Question: Help me I am getting error with this line shown in picture,
How to solve this Problem in android program .

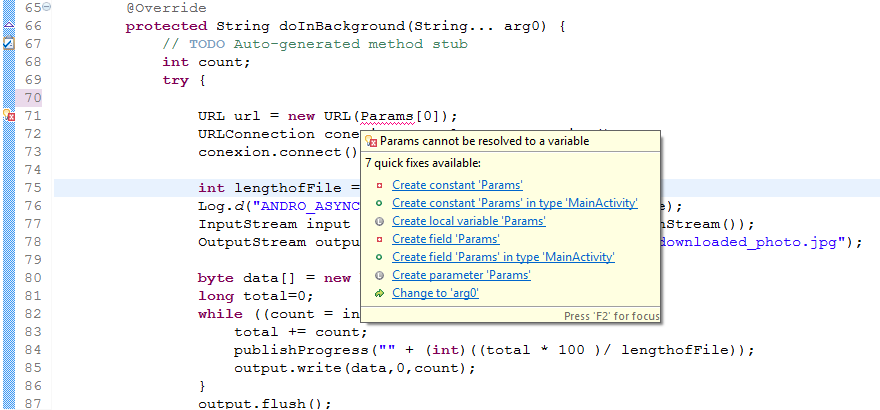
Answer: I guess you have copied this code snippet. It cannot be resolved to a variable, because you have not declared 'Params'. In your case the parameter is named 'arg0'. So you have to replace 'Params[0]' with 'arg0[0]'! Or you simply click on in the pop-up.